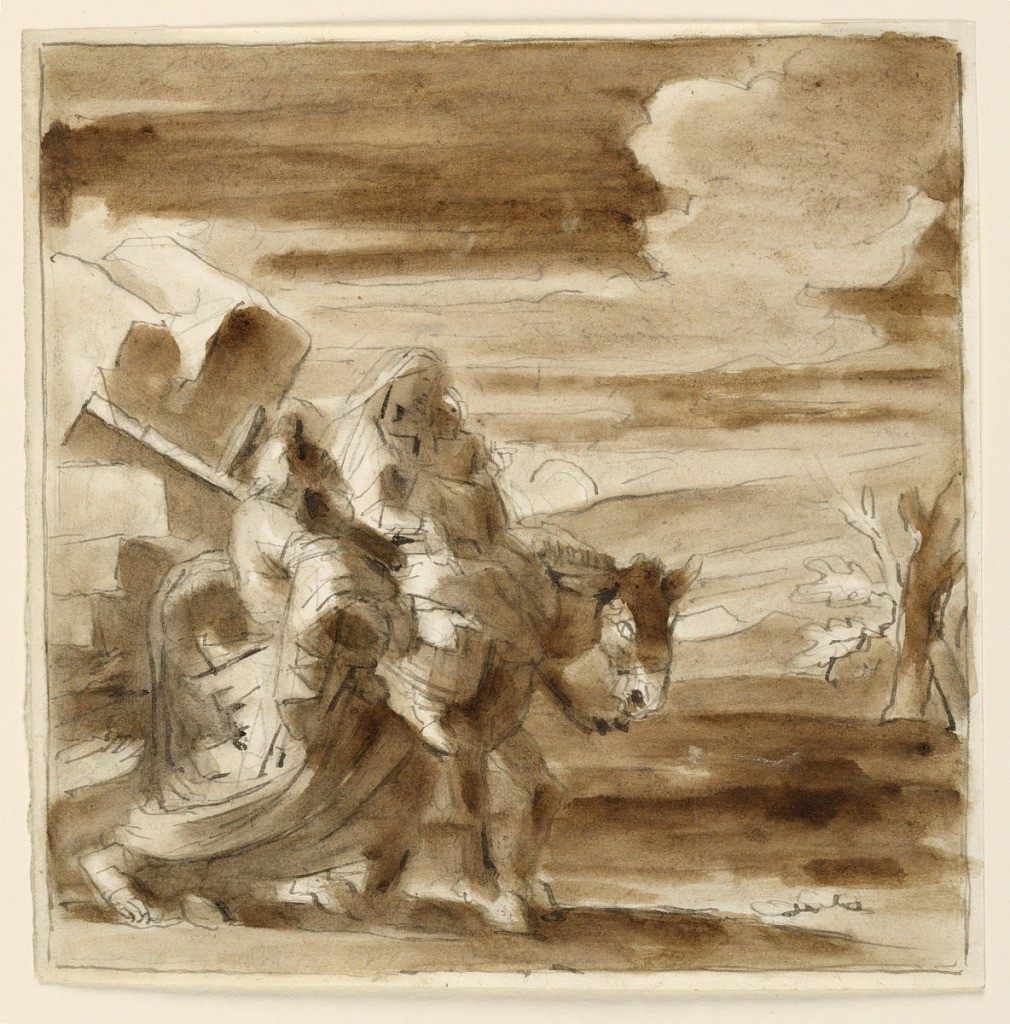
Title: The Flight to Egypt
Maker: Fortunato Duranti, Italian, 1787 - 1863
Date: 1820-1850
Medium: Graphite, pen and ink, brush and brown watercolor on paper
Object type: Drawing
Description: Joseph walks with Mary carrying the child. Behind them the donkey. They are turned toward the right. At left, a ruined structure. Framing line.